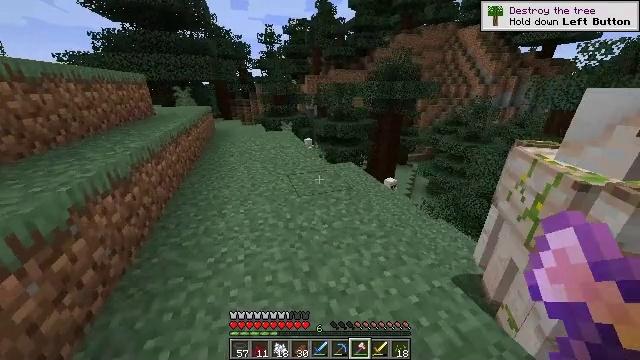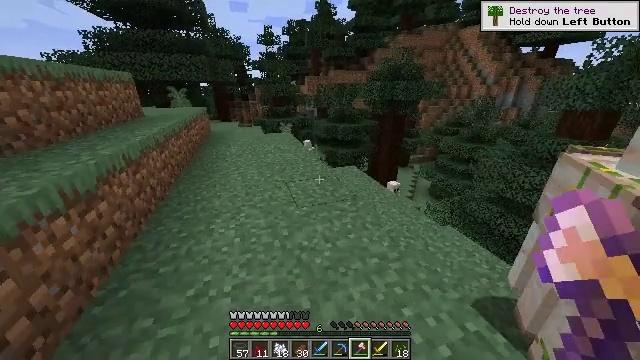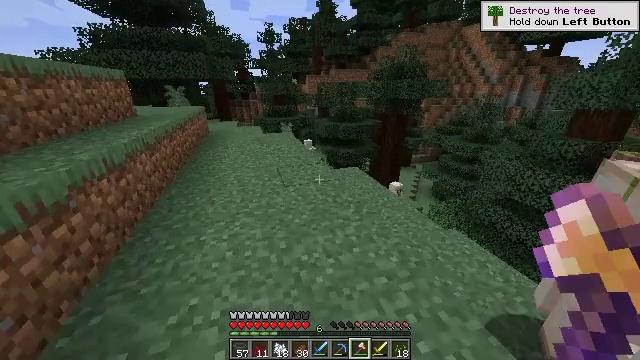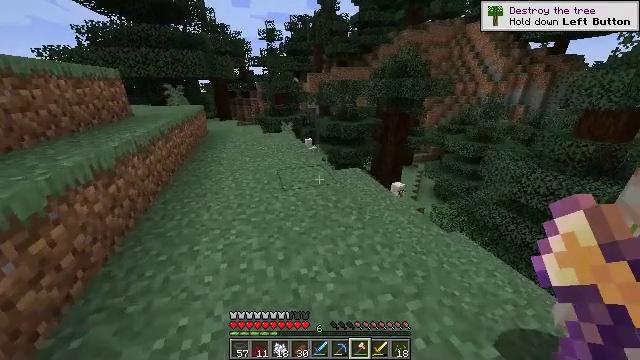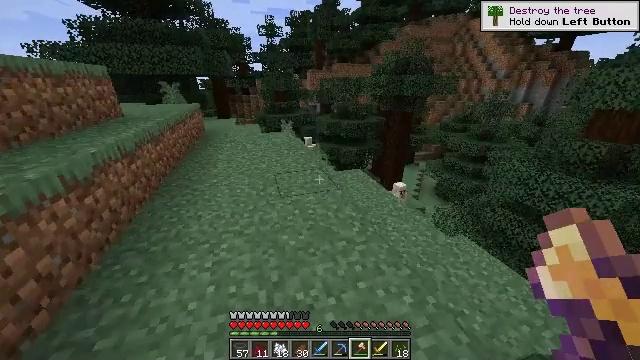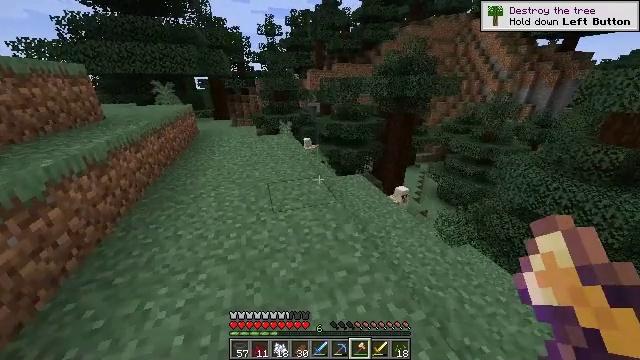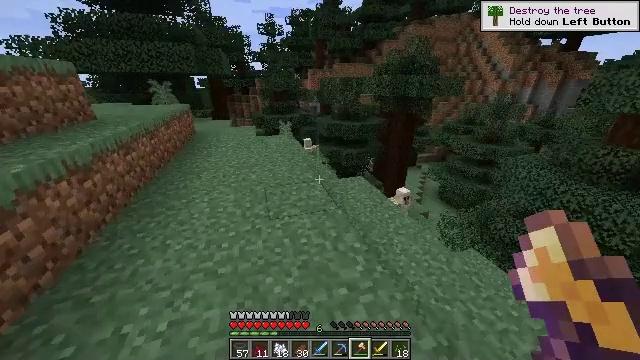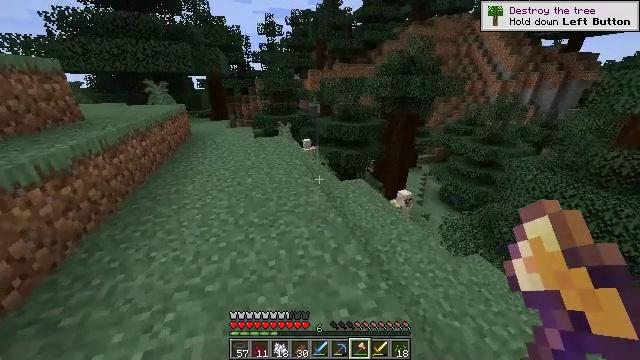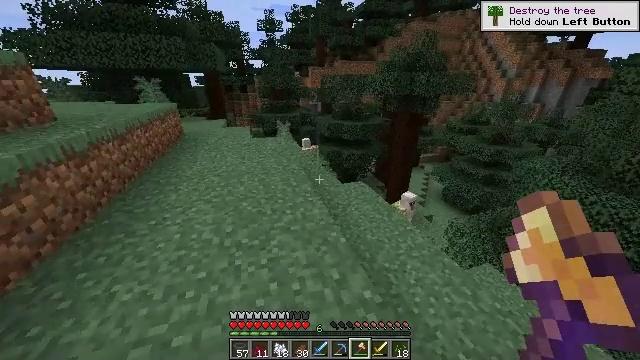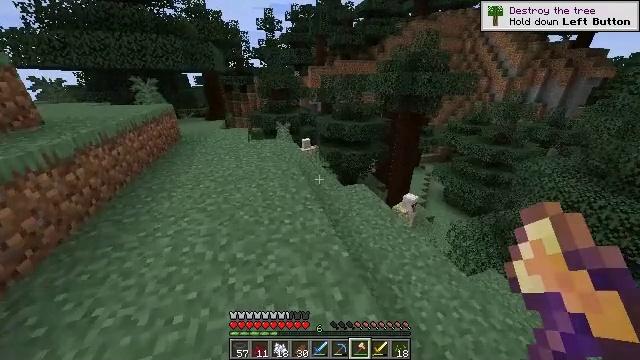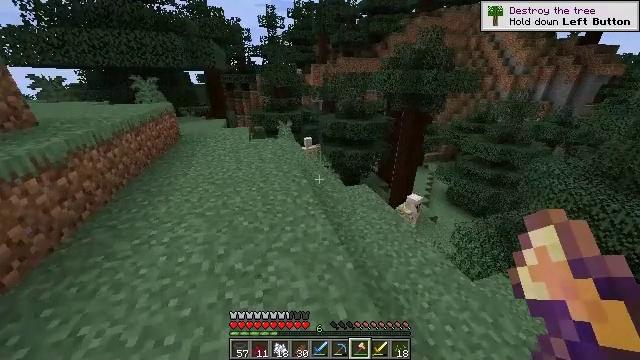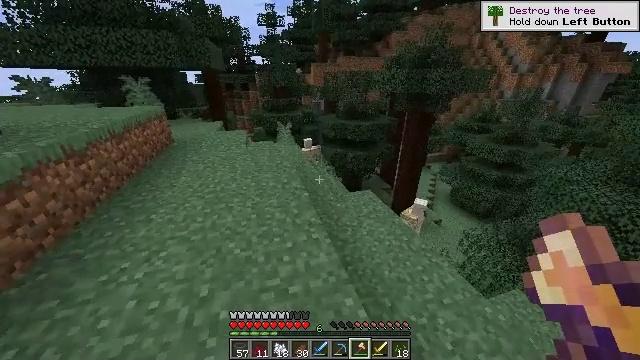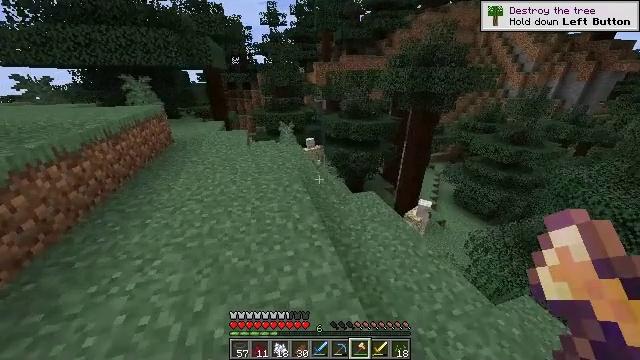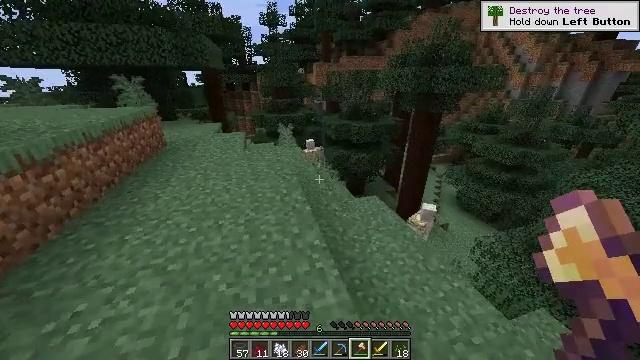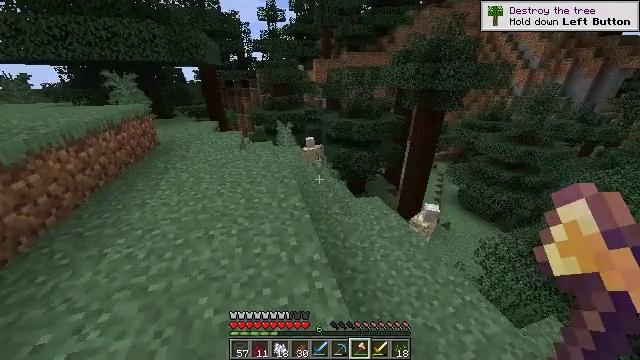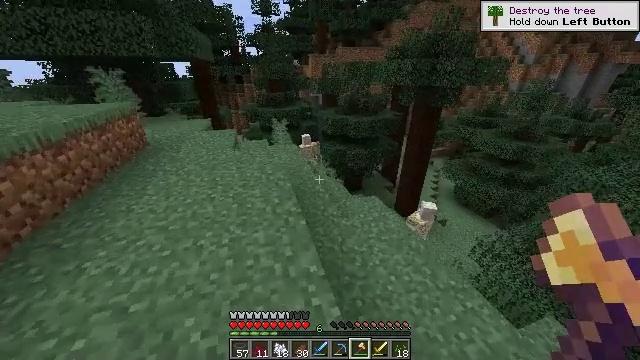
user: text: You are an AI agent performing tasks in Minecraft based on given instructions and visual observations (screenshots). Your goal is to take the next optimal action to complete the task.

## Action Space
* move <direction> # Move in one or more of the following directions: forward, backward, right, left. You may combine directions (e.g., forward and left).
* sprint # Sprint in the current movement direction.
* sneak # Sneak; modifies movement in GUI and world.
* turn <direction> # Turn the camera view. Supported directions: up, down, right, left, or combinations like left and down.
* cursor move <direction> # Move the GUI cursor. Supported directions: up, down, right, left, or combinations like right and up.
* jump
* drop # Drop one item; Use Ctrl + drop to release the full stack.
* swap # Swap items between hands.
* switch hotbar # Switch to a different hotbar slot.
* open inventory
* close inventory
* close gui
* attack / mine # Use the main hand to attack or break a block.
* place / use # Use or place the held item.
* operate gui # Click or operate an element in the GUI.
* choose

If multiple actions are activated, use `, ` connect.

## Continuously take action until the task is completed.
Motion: motion action
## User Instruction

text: Destroy the spruce leaves to get sticks and saplings.
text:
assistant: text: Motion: move forward
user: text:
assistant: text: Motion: move forward
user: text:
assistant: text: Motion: move forward
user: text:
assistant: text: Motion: move forward
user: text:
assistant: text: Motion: move forward
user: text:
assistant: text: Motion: move forward
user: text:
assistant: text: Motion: move forward
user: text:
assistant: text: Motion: move forward
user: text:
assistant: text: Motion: move forward
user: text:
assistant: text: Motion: move forward
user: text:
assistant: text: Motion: move forward
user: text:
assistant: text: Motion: move forward
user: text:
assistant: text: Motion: move forward
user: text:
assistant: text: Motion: move forward
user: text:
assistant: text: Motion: move forward, turn right
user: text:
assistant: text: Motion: move forward, turn right
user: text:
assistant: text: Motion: move forward, turn right and down
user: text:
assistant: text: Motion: move forward, turn right
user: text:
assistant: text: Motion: move forward, turn right
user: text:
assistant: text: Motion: move forward, turn right
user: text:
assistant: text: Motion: move forward and move left, turn right
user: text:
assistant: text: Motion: move forward and move left
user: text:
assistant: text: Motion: move forward and move left
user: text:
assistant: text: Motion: move left
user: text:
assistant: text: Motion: move left
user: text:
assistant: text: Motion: no_op
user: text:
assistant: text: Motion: no_op
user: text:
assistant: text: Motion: no_op
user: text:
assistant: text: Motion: no_op
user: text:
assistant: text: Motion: no_op